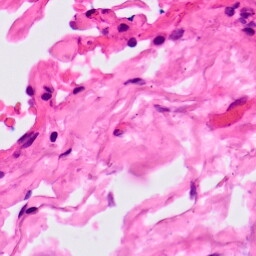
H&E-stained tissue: Lung